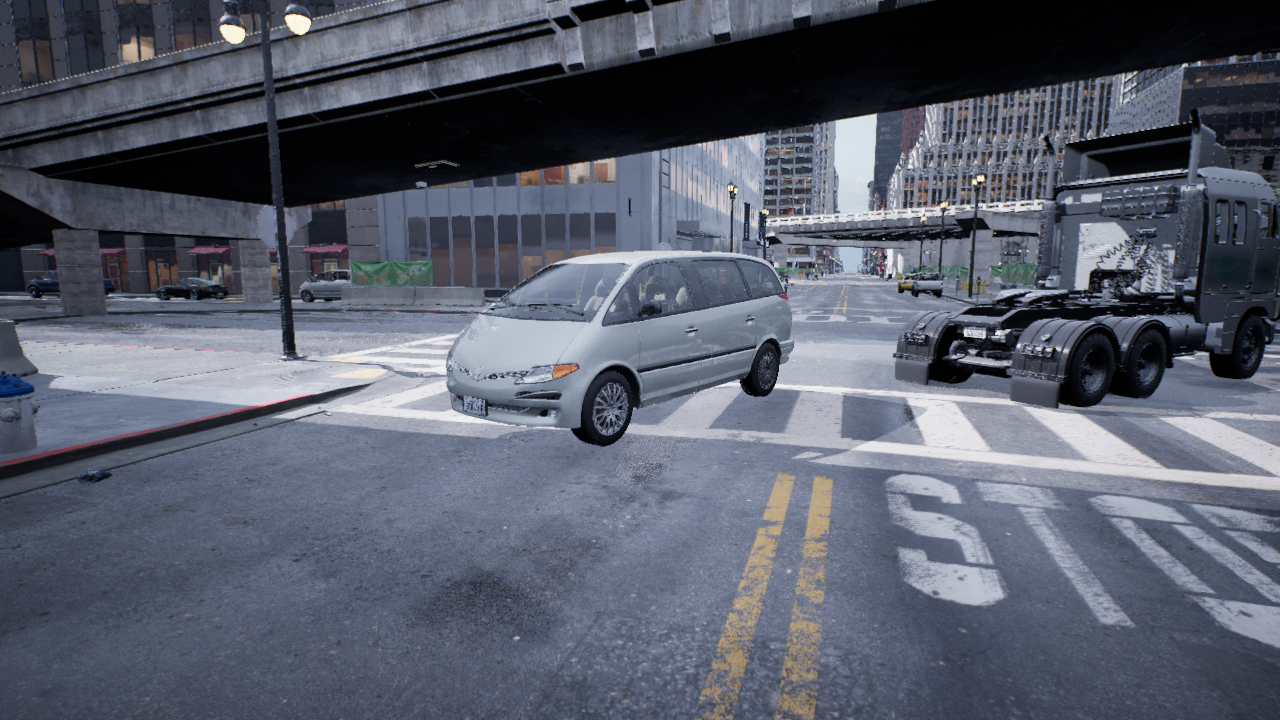
Venue: intersection
Lighting: overcast
Vehicle rig: minivan